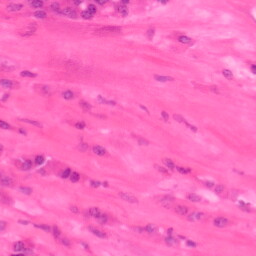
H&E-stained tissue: Colon